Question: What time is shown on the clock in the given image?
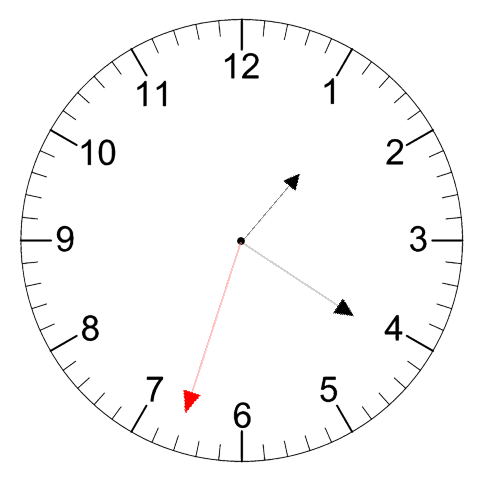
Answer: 01:20:33